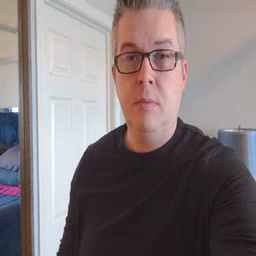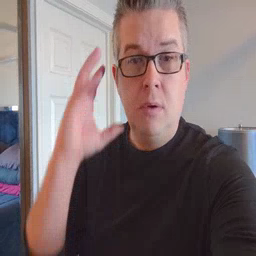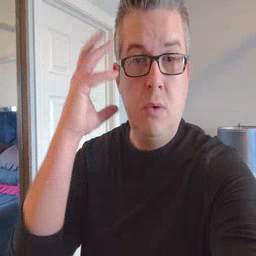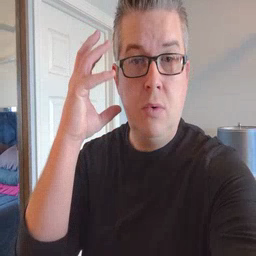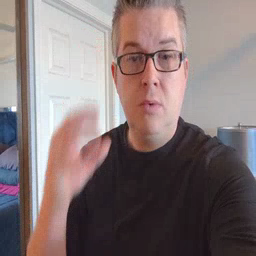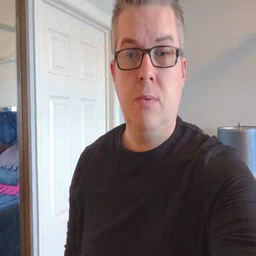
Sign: radio